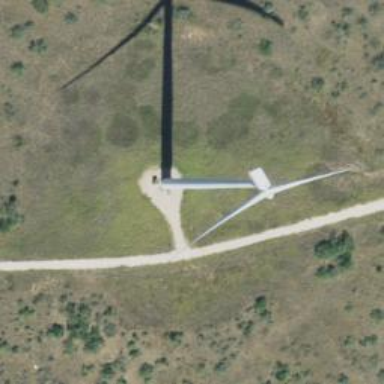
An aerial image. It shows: Wind generator with horizontal axis. The generator is wind turbine.